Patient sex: F
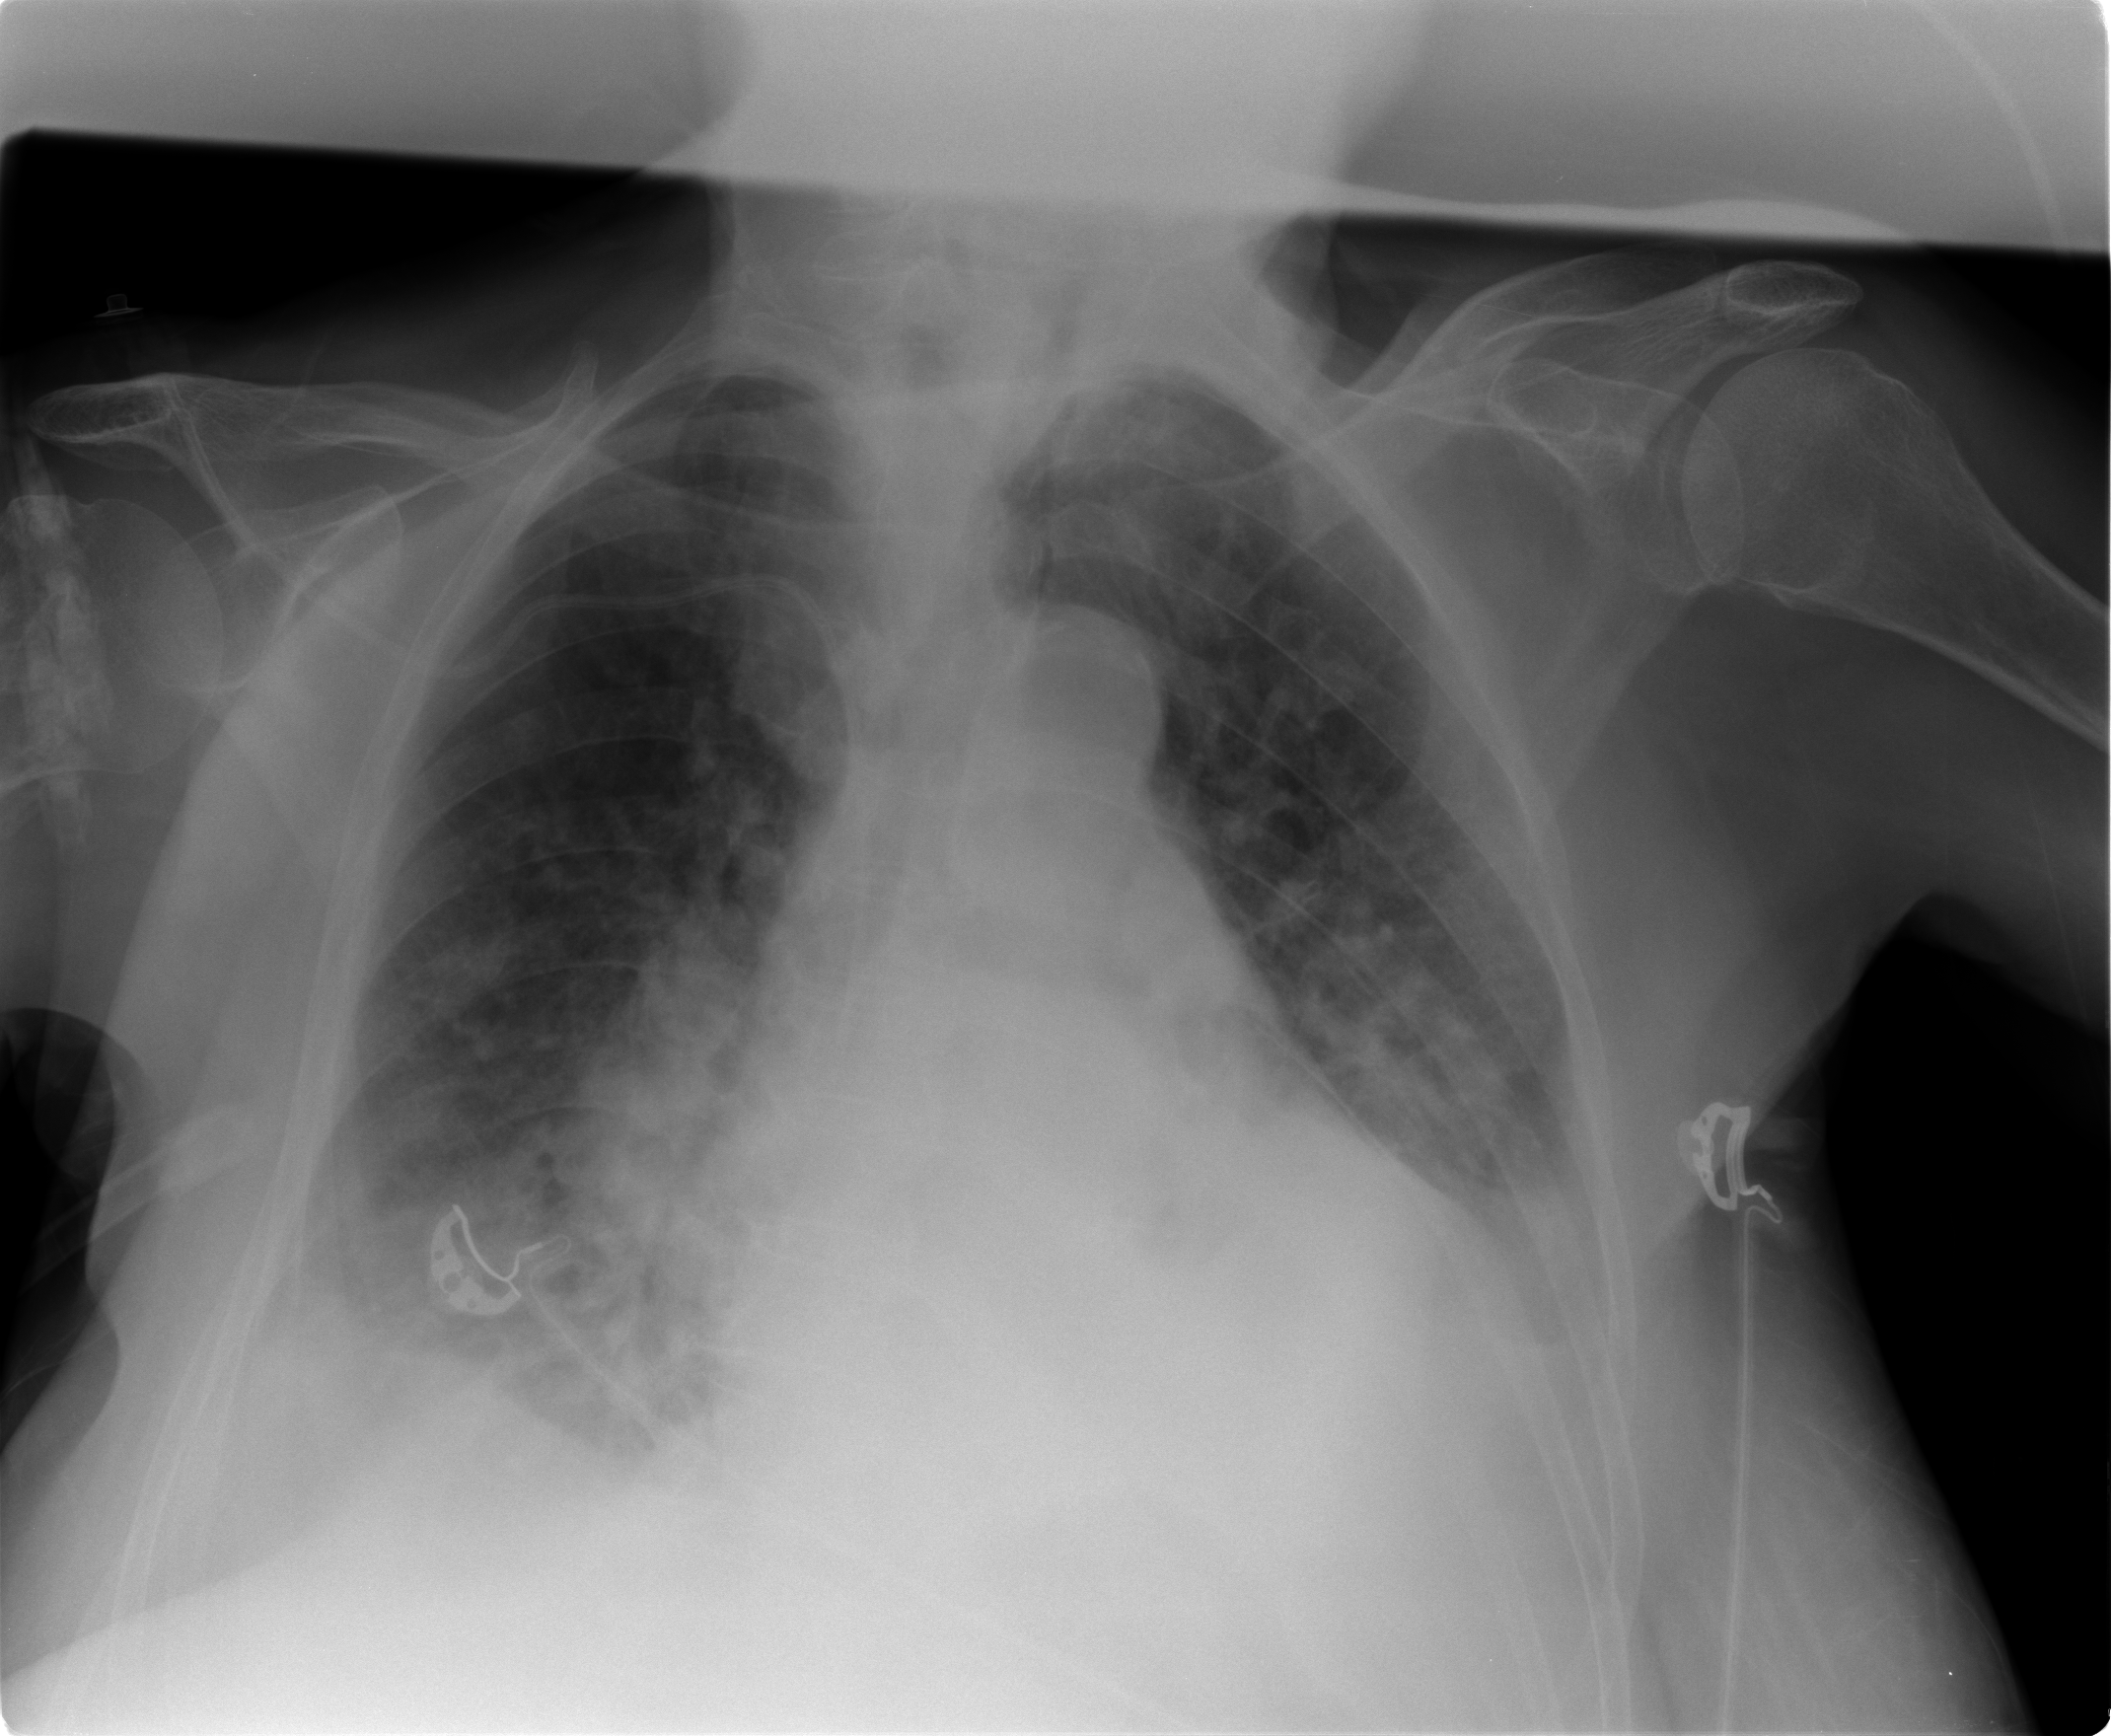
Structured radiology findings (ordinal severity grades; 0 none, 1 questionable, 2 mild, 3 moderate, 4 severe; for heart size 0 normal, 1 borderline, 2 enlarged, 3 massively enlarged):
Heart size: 2
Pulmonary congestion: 3
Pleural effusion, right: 2
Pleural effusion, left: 2
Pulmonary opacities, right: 3
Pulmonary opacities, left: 0
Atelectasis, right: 3
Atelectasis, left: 1